Question: I have this formula in a function below. It's a fairly simple concept, yet this formula took me almost 2 weeks to get perfect. What it does is calculates what point to place an object at a given degree around and distance from a central point. It's useful for manually drawing circles, and also I primarily use it for a needle gauge component of mine. It calculates where to draw the needle.
Now I'm trying to figure out how to modify this formula to take ovals or ellipses into account. I did think of the idea of drawing a component a round shape first, and then stretching it after everything's drawn, but this is not a clean solution, as the drawing which I'm doing will already be in the shape of an oval.
I need to add just one parameter to this function to tell it the ratio between the width/height so it knows how to off-set this point. By default, this parameter should be 1, meaning Width=Height, meaning no ovalish drawing or offset. But suppose I put 2, which means width is twice the size of the height, or 1.5 would mean the width is 1.5 times the height.
Here's the original function:
'''
function NewPosition(Center: TPoint; Distance: Integer; Degrees: Single): TPoint;
var
Radians: Real;
begin
//Convert angle from degrees to radians; Subtract 135 to bring position to 0 Degrees
Radians:= (Degrees - 135) * Pi / 180;
Result.X:= Trunc(Distance*Cos(Radians)-Distance*Sin(Radians))+Center.X;
Result.Y:= Trunc(Distance*Sin(Radians)+Distance*Cos(Radians))+Center.Y;
end;
'''
Here it is with the added parameter I need:
'''
function NewPosition(Center: TPoint; Distance: Integer; Degrees: Single;
OvalOffset: Single = 1): TPoint;
var
Radians: Real;
begin
//Convert angle from degrees to radians; Subtract 135 to bring position to 0 Degrees
Radians:= (Degrees - 135) * Pi / 180;
Result.X:= Trunc(Distance*Cos(Radians)-Distance*Sin(Radians))+Center.X;
Result.Y:= Trunc(Distance*Sin(Radians)+Distance*Cos(Radians))+Center.Y;
end;
'''
- - - -

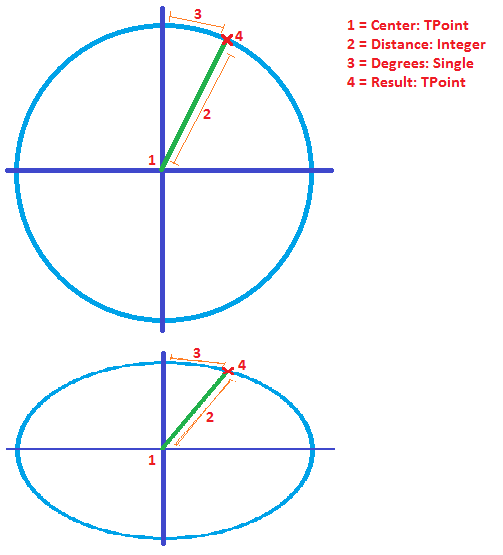
Answer: Add a division by 'OvalOffset' to just the 'Result.Y' formula...
'''
Result.Y:= Trunc((Distance*Sin(Radians)+Distance*Cos(Radians))/OvalOffset)
+Center.Y;
'''